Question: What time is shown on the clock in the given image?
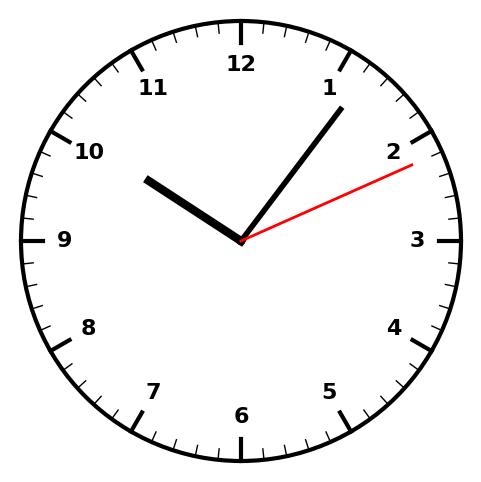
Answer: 10:06:11